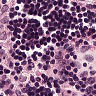
Metastatic tissue present: no